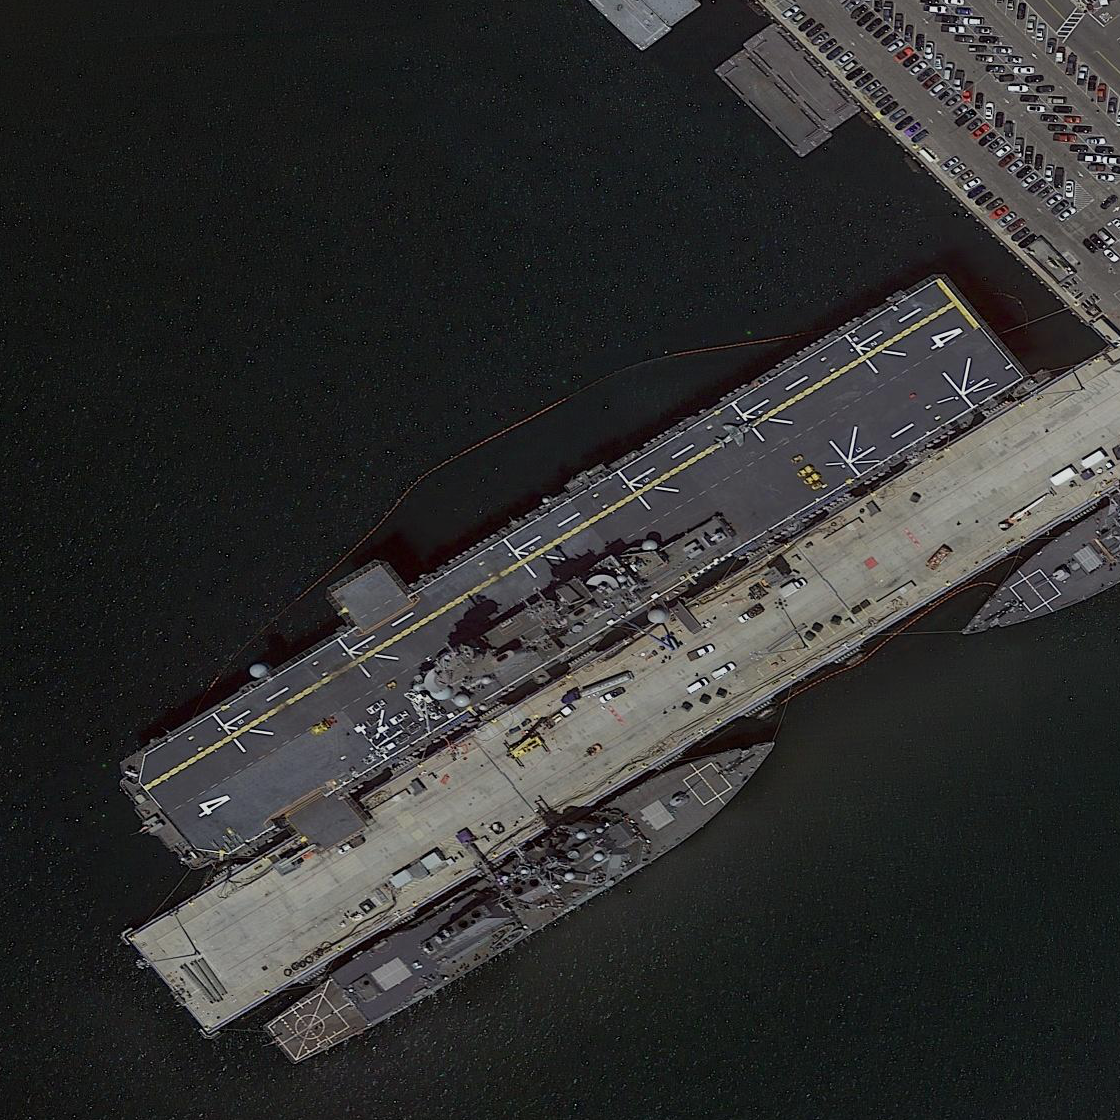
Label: assault